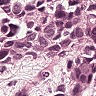
Metastatic tissue present: yes